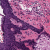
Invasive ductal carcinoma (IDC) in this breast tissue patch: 0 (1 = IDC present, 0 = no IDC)